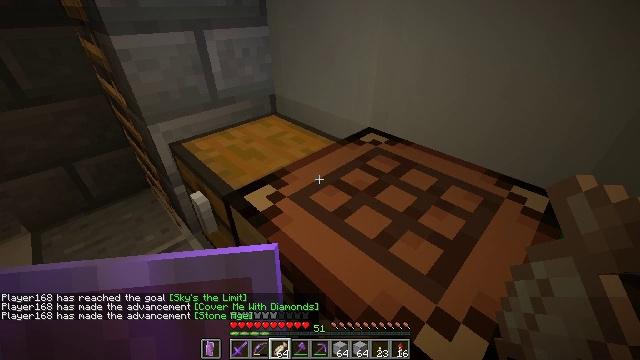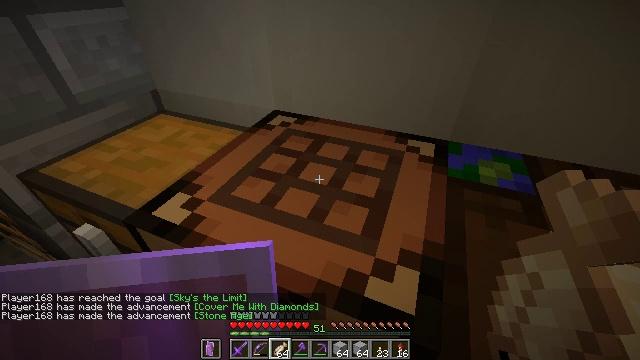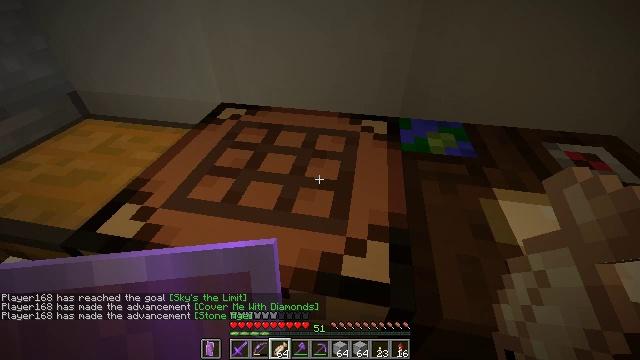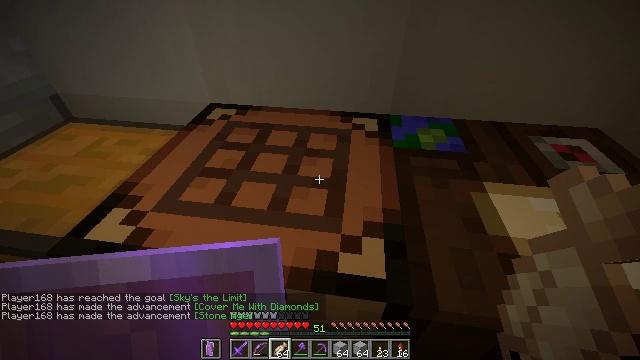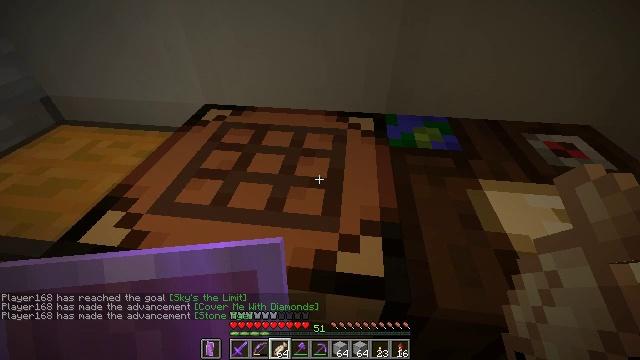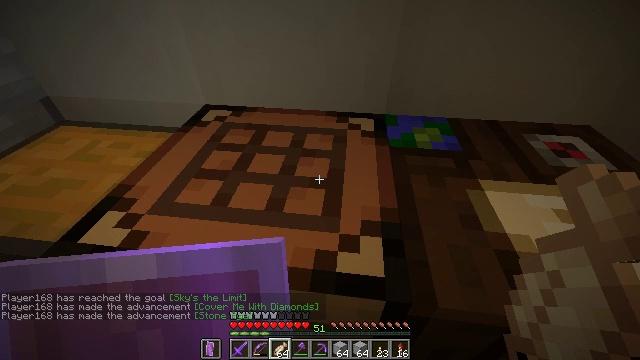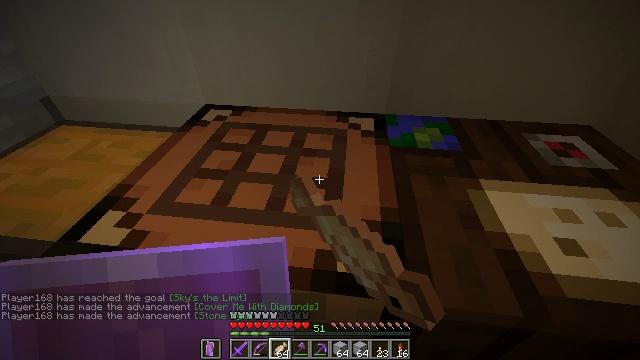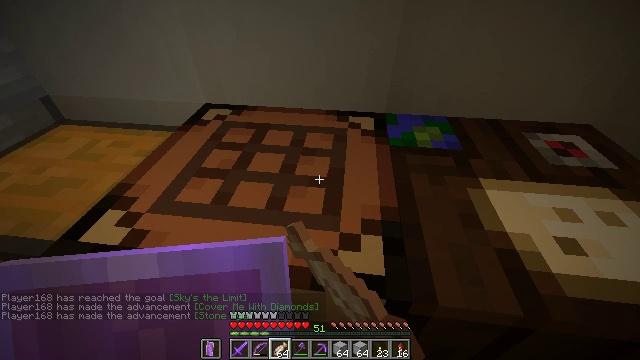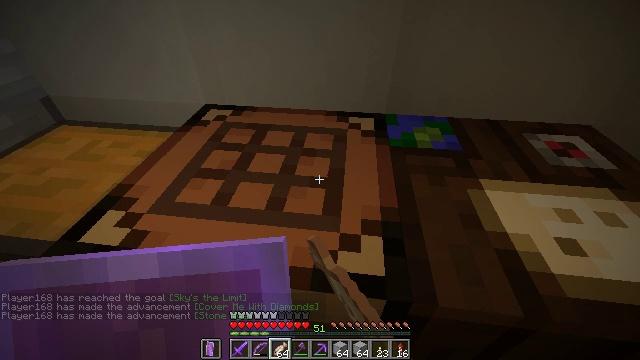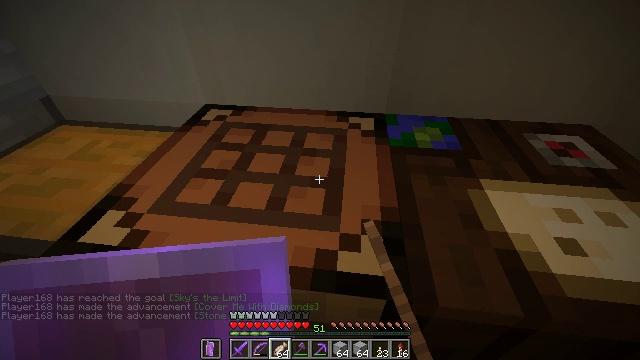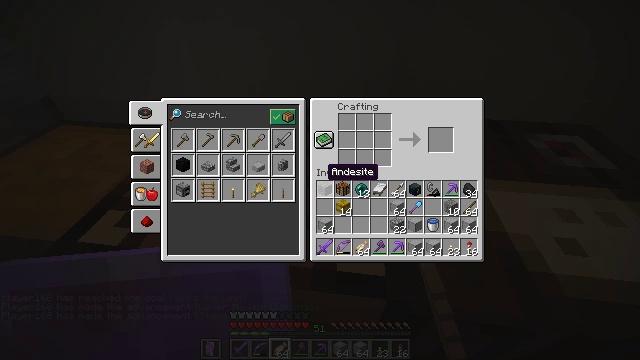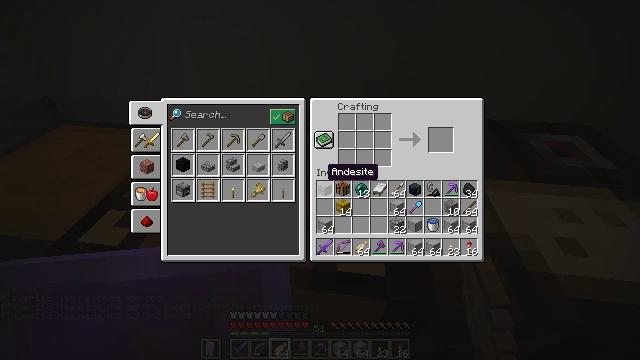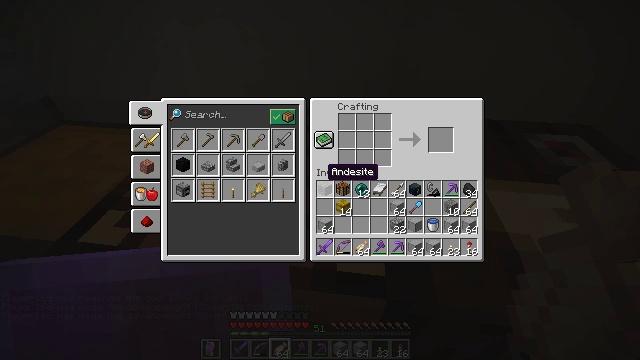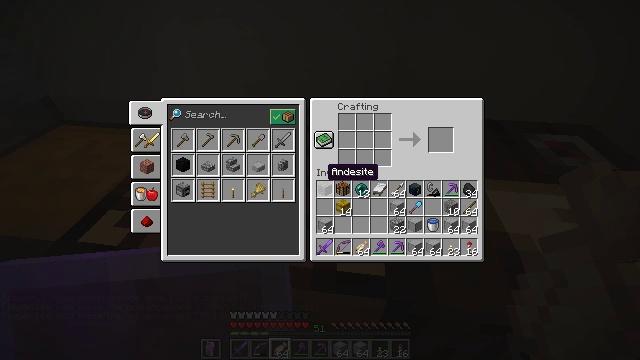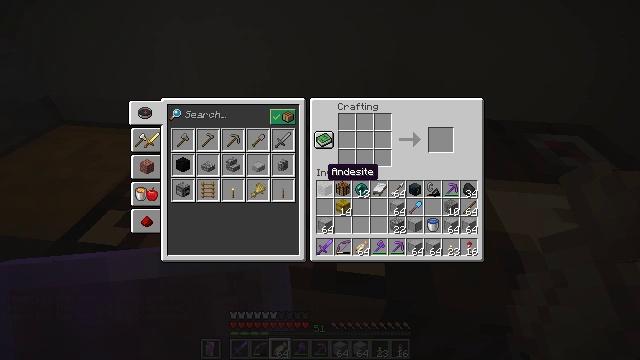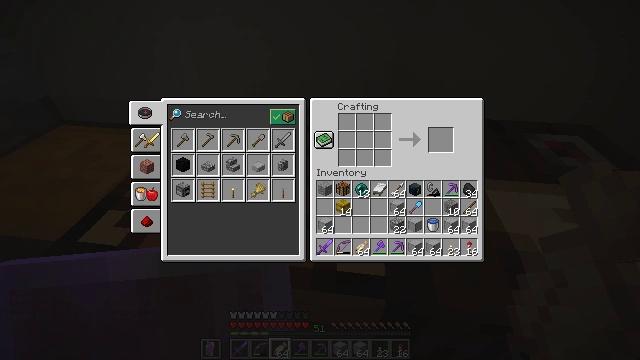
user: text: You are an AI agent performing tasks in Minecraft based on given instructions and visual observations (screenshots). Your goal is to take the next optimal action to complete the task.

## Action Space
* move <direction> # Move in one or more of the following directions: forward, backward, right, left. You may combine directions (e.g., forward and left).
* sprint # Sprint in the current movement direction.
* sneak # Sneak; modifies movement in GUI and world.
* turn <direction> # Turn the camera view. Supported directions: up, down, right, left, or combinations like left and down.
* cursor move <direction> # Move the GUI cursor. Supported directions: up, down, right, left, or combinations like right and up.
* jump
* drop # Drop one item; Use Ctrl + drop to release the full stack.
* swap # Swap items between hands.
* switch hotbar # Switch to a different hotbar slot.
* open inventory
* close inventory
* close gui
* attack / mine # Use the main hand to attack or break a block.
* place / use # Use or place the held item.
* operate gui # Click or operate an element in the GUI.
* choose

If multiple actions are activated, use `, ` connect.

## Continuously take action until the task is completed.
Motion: motion action
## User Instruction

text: Utilize the crafting table to make a smooth stone slab.
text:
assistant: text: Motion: turn right and down
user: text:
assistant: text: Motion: turn right and down
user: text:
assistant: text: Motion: turn right
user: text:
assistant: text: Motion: turn right
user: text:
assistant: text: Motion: use / place
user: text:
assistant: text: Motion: use / place
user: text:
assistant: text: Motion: use / place
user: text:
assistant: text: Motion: no_op
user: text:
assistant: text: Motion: no_op
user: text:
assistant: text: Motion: open gui
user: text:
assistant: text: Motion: no_op
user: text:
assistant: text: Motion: no_op
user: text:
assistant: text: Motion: no_op
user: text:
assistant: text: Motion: no_op
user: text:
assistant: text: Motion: cursor move left
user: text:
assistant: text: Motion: cursor move left
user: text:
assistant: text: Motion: cursor move left
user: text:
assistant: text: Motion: no_op
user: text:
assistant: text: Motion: no_op
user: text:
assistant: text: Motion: no_op
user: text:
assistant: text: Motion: no_op
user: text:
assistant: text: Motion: cursor move right
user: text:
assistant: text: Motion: cursor move right
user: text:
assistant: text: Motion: cursor move right
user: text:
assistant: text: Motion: no_op
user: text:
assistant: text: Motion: no_op
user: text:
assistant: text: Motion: no_op
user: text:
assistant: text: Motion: no_op
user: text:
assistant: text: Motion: no_op
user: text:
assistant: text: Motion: no_op